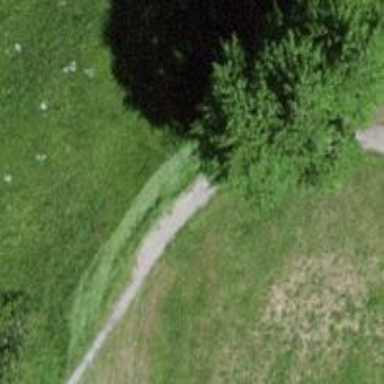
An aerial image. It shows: Path surfaced with fine gravel.